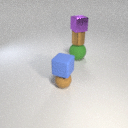
large green rubber sphere below small purple metal cube